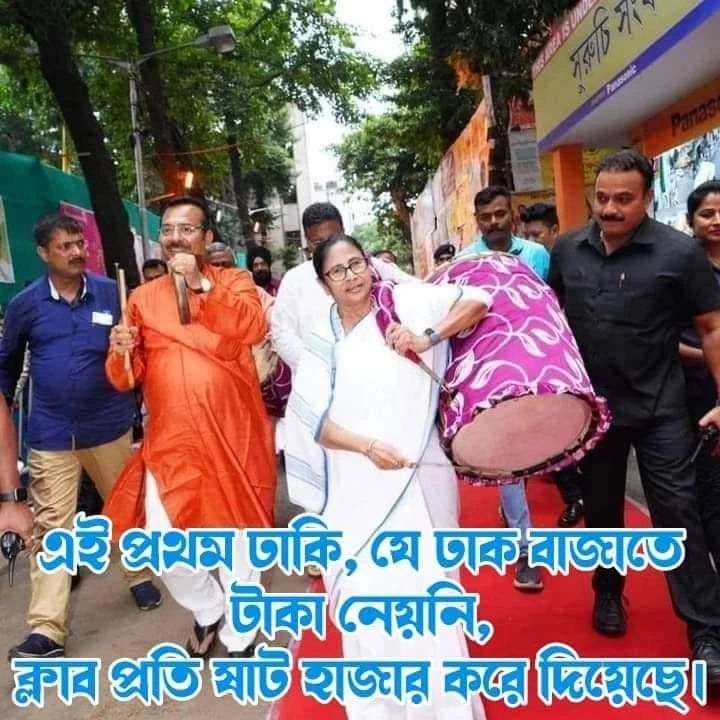
Text: এই প্রথম ঢাকি, যে ঢাক বাজাতে টাকা নেয়নি, ক্লাব প্রতি ষাট হাজার করে দিয়েছে
Label: Hate
Hate category: Political
Targeted group: Organization